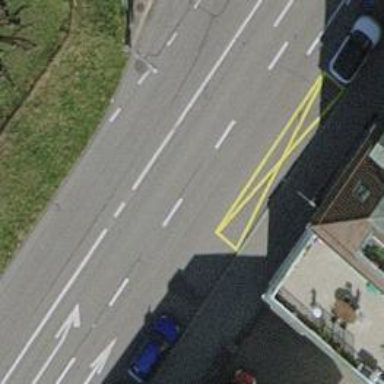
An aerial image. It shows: Secondary road with asphalt surface. It has trolley wires for electric trolleys.